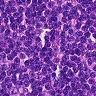
Metastatic tissue present: no